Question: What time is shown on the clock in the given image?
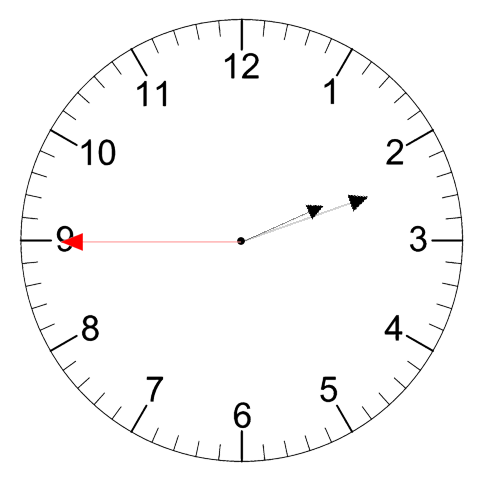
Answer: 02:11:45